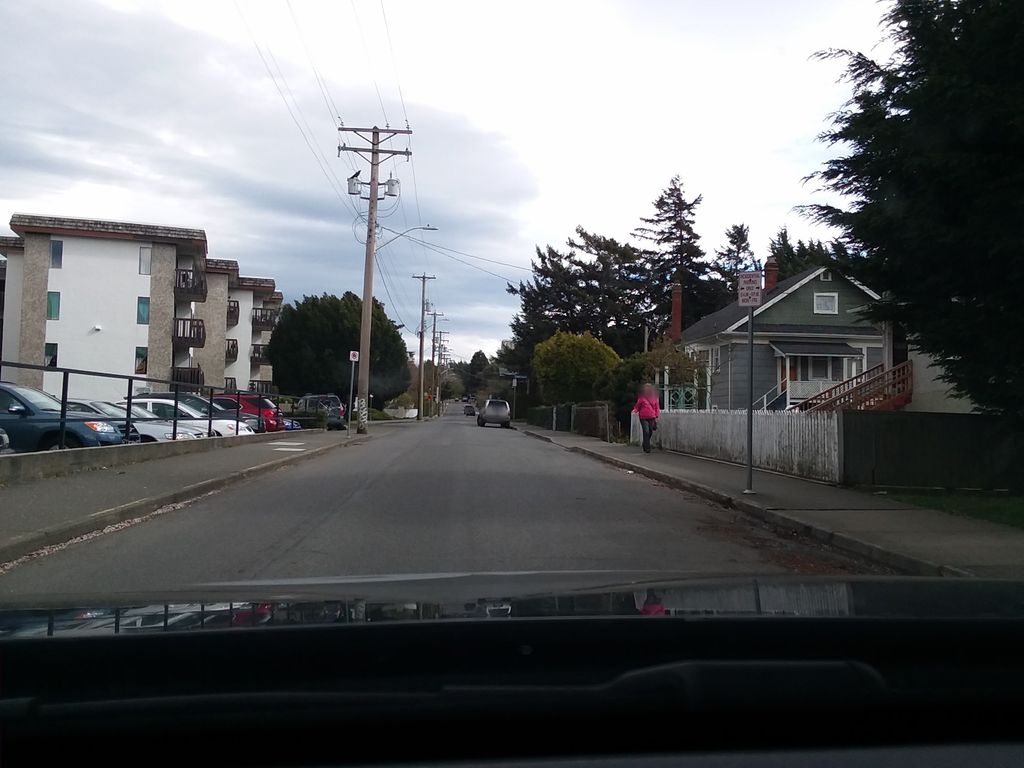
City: victoria